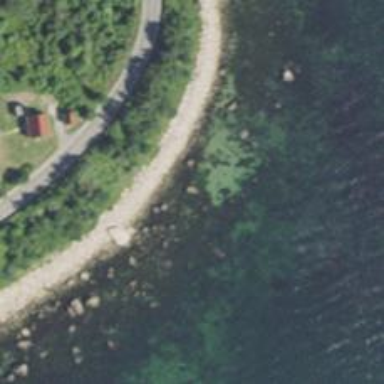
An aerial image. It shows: Natural rock reef.